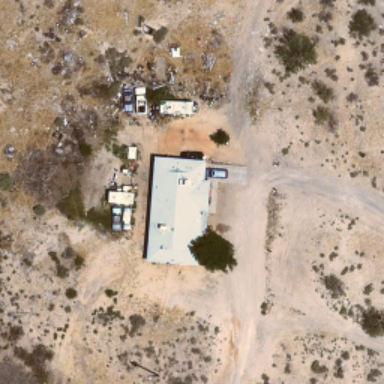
A house is surrounded by sands and bushes in the sparse residential area .